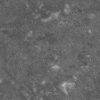
Atmospheric dust classification: not_dusty